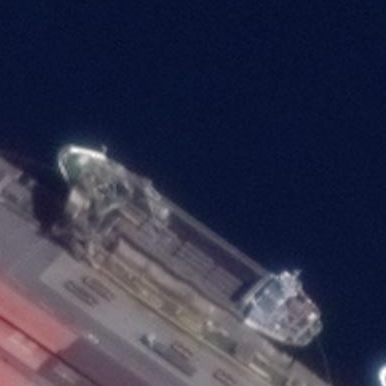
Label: Cargo_ship